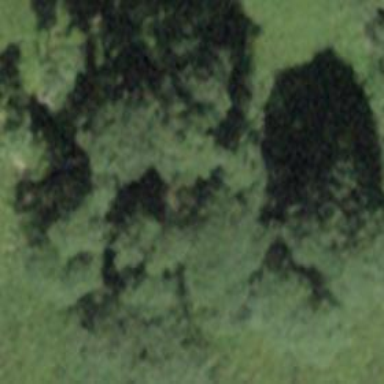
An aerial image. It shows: Beautiful woodland area.